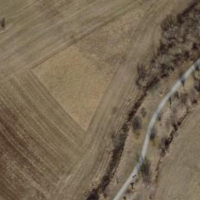
EUNIS habitat code: 14
Species observed at this site:
Vincetoxicum hirundinaria
Prunus padus